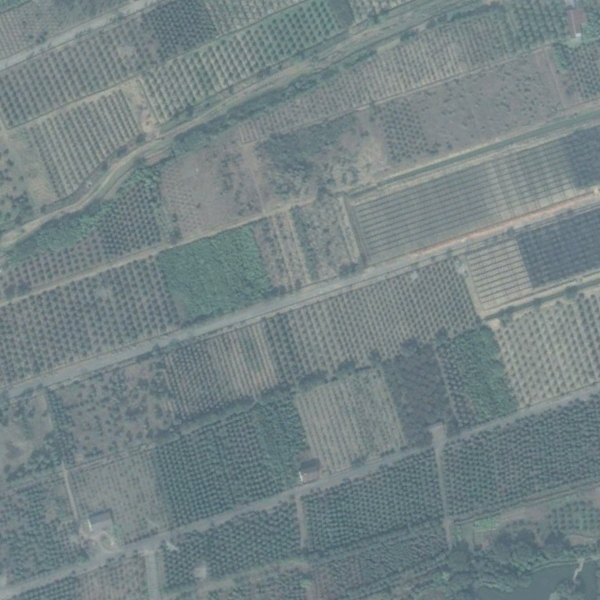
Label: Farmland